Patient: sex F, age 83
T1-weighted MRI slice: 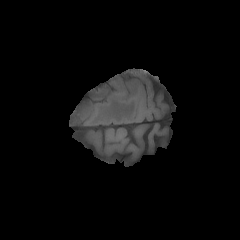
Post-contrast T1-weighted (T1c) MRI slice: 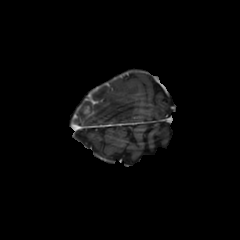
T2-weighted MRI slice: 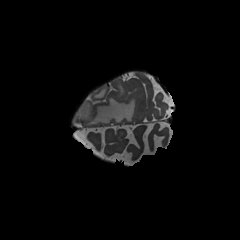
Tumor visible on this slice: yes
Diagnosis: Glioblastoma, IDH-wildtype
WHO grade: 4